Field crop: maize
Growth stage: 2
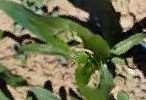
Species: maize